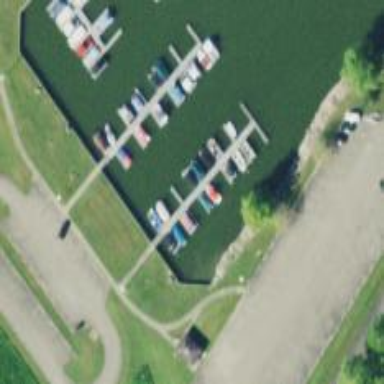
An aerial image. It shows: Pier with mooring facilities.